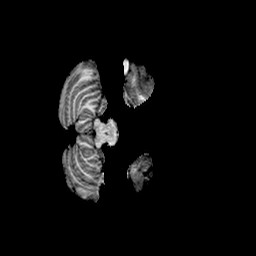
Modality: T1w
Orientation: axial
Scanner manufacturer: ge
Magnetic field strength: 3 T
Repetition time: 0.00766 s
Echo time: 0.003476 s